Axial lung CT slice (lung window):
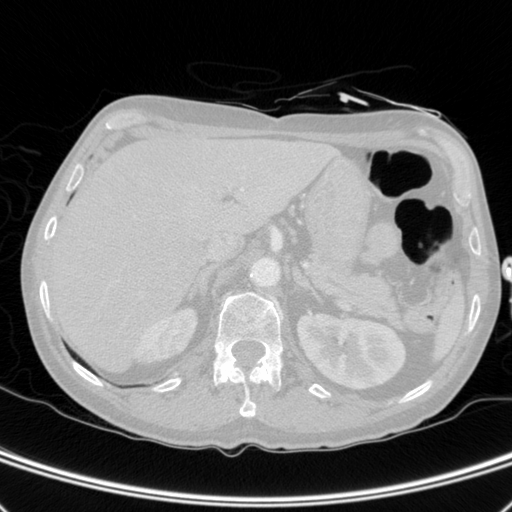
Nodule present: no